Question: I dont know why my dataTable does not sort the columns when i click on the sort arrow. It only works if i first type something on the filter and erase it.(It is like it needs to have at least one character on the filter to be able to sort correctly).
I will paste the code here:
This is the JSF page with the dataTable
'''
<!DOCTYPE html PUBLIC "-//W3C//DTD XHTML 1.0 Transitional//EN"
"http://www.w3.org/TR/xhtml1/DTD/xhtml1-transitional.dtd">
<html xmlns="http://www.w3.org/1999/xhtml"
xmlns:ui="http://java.sun.com/jsf/facelets"
xmlns:h="http://java.sun.com/jsf/html"
xmlns:f="http://java.sun.com/jsf/core"
xmlns:t="http://myfaces.apache.org/tomahawk"
xmlns:p="http://primefaces.prime.com.tr/ui">
<ui:composition template="WEB-INF/templates/BasicTemplate.xhtml">
<ui:define name="resultsForm">
<h:form enctype="multipart/form-data">
<h:inputText id="search" value="" /><h:commandButton value="search"/>
<p:dataTable var="garbage" value="#{resultsController.allGarbage}" dynamic="true" paginator="true" paginatorPosition="bottom" rows="10"
paginatorTemplate="{CurrentPageReport} {FirstPageLink} {PreviousPageLink} {PageLinks} {NextPageLink} {LastPageLink} {RowsPerPageDropdown}"
rowsPerPageTemplate="5,10,15">
<p:column filterBy="#{garbage.filename}" filterMatchMode="startsWith" sortBy="#{garbage.filename}" parser="string">
<f:facet name="header">
<h:outputText value="Filename" />
</f:facet>
<h:outputText value="#{garbage.filename}" />
</p:column>
<p:column filterBy="#{garbage.description}" filterMatchMode="contains">
<f:facet name="header">
<h:outputText value="Description" />
</f:facet>
<h:outputText value="#{garbage.description}" />
</p:column>
<p:column sortBy="#{garbage.uploadDate}" parser="string">
<f:facet name="header">
<h:outputText value="Upload date" />
</f:facet>
<h:outputText value="#{garbage.uploadDate}" />
</p:column>
</p:dataTable>
</h:form>
</ui:define>
'''
Here the managed bean that interacts with that page:
'''
@ManagedBean
@ViewScoped implements Serializable
public class ResultsController {
@EJB
private ISearchEJB searchEJB;
private Garbage garbage;
public List<Garbage> getAllGarbage() {
return searchEJB.findAllGarbage();
}
public Garbage getGarbage() {
return garbage;
}
public void setGarbage(Garbage garbage) {
this.garbage = garbage;
}
'''
The EJB that accesses the database:
'''
@Stateless(name = "ejbs/SearchEJB")
public class SearchEJB implements ISearchEJB {
@PersistenceContext
private EntityManager em;
public List<Garbage> findAllGarbage() {
Query query = em.createNamedQuery("findAllGarbage");
List<Garbage> gList = new ArrayList<Garbage>();
for (Object o : query.getResultList()) {
Object[] cols = (Object[]) o;
Garbage tmpG = new Garbage();
tmpG.setFilename(cols[0].toString());
tmpG.setDescription(cols[1].toString());
tmpG.setUploadDate(cols[2].toString());
gList.add(tmpG);
}
return gList;
}
'''
}
The entity with the JPQL named query being used:
'''
@NamedQuery(name = "findAllGarbage", query = "SELECT g.filename, g.description, g.uploadDate FROM Garbage g;")
@Entity
public class Garbage implements Serializable{
@Id
@GeneratedValue
@Column(nullable = false)
private Long id;
@Column(nullable = false)
private String filename;
@Column(nullable = false)
private String fileType;
@Column(nullable = false)
private String uploadDate;
@Column(nullable = false)
private String destroyDate;
@Lob
@Column(nullable = false)
private byte[] file;
@Column(nullable = false)
private String description;
'''
A print screen with browsers output

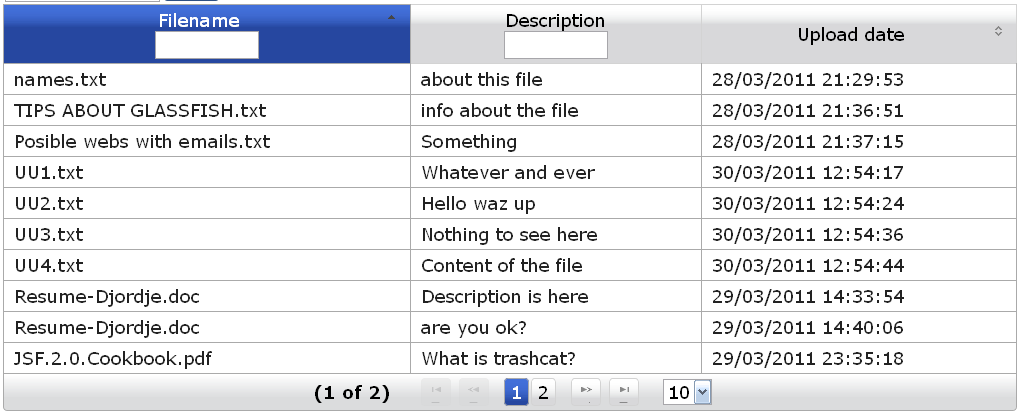
Answer: I would like to confirm that I experience exactly the same problem described with primefaces-2.2.1.
The value (row elements) of my dataTable are computed from a query.
Sorting on a simple name String property fails unless I also have a filterBy, and even then it only works if I type in at least one letter into the filter box. Then I can sort ascending/descending within the filtered result.
Webel